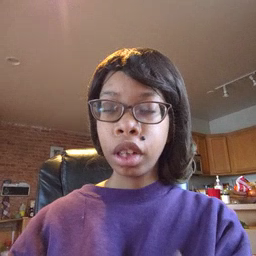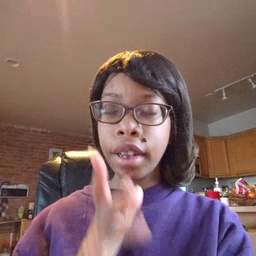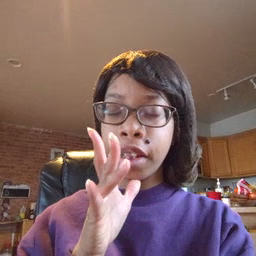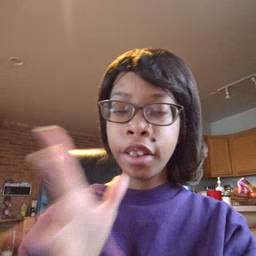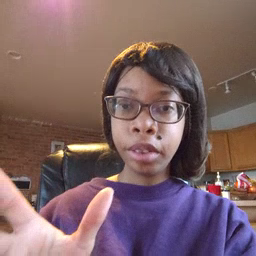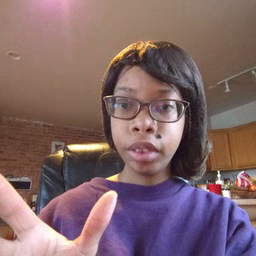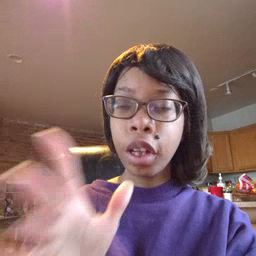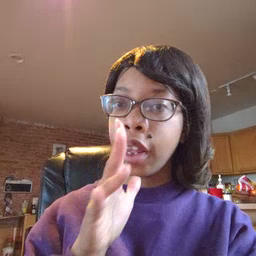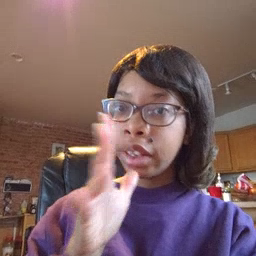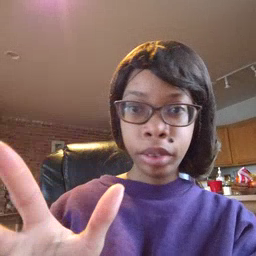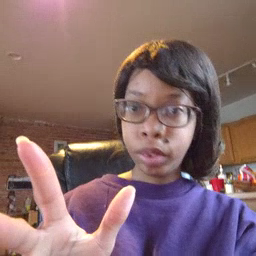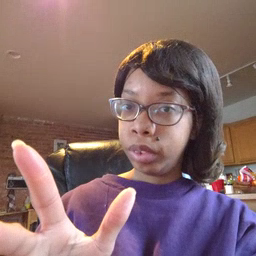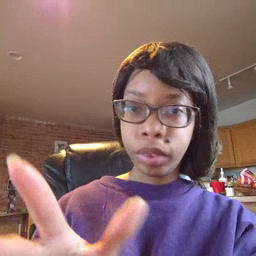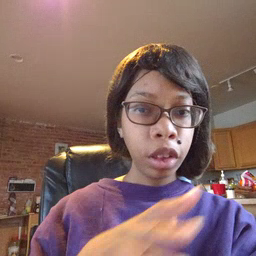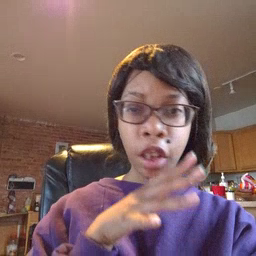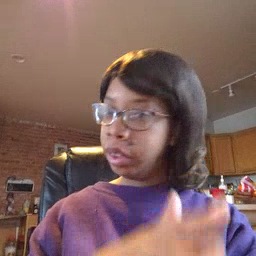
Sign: hate